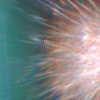
Label: sunburn